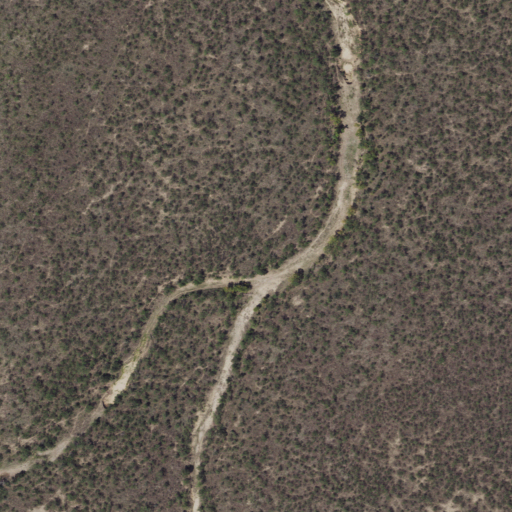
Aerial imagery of valley in Texas named Rock Hollow Draw containing only shrub